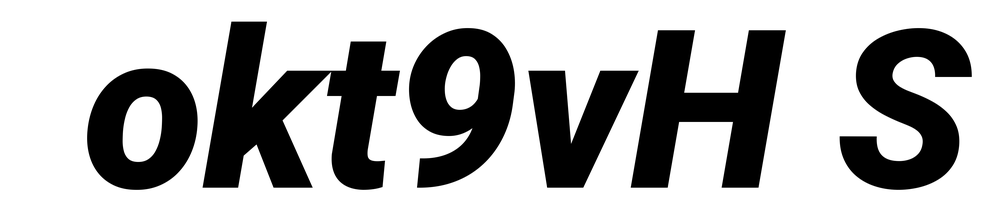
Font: Roboto-Italic_Black_Italic